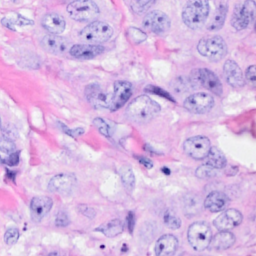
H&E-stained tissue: Breast